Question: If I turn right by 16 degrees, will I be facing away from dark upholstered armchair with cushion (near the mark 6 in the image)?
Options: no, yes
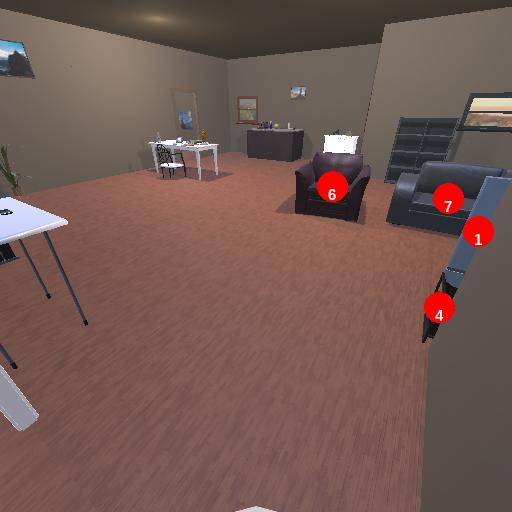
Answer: no